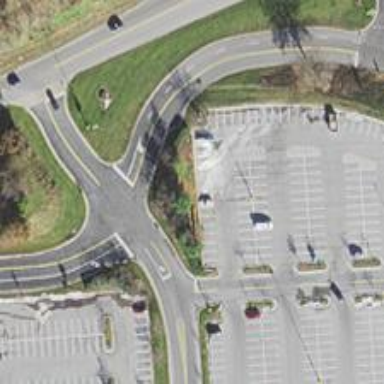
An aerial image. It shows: Asphalt road designated for service vehicles.